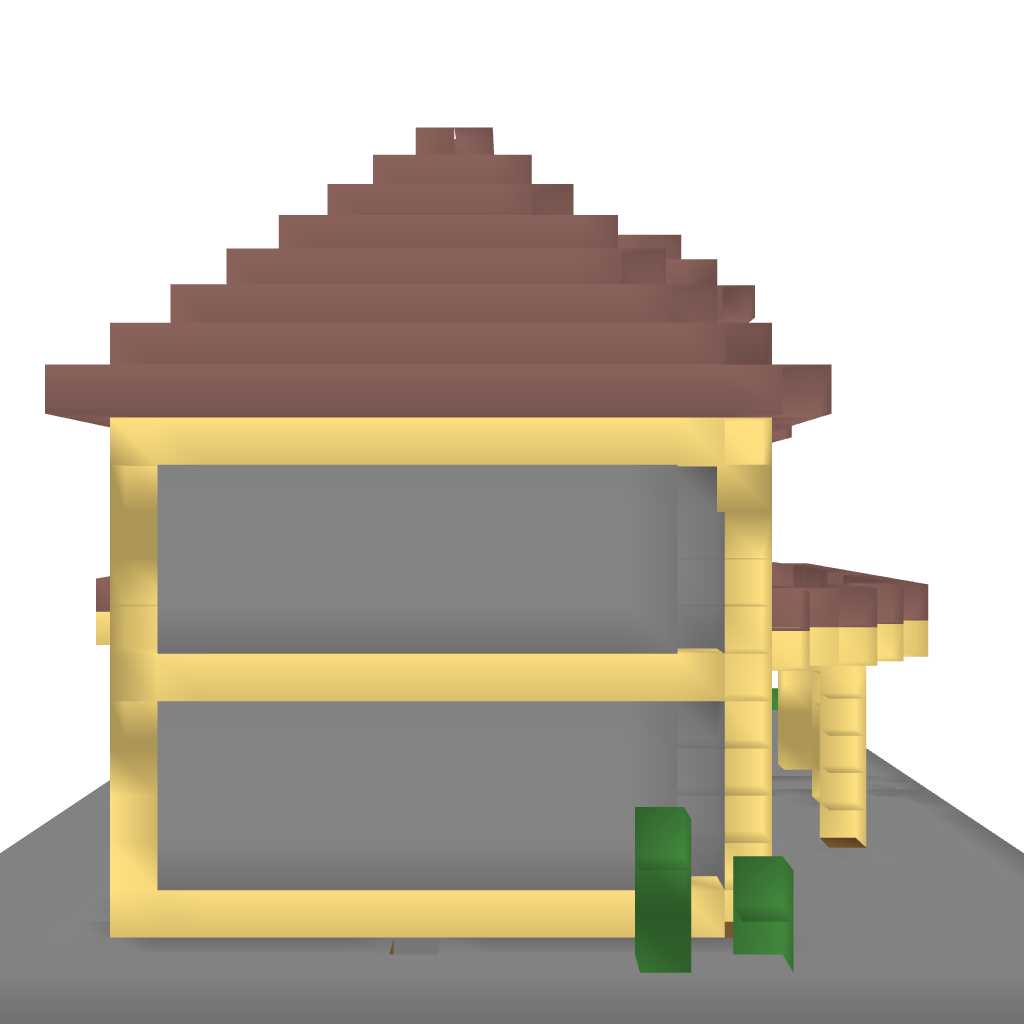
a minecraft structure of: Lewis's House high quality